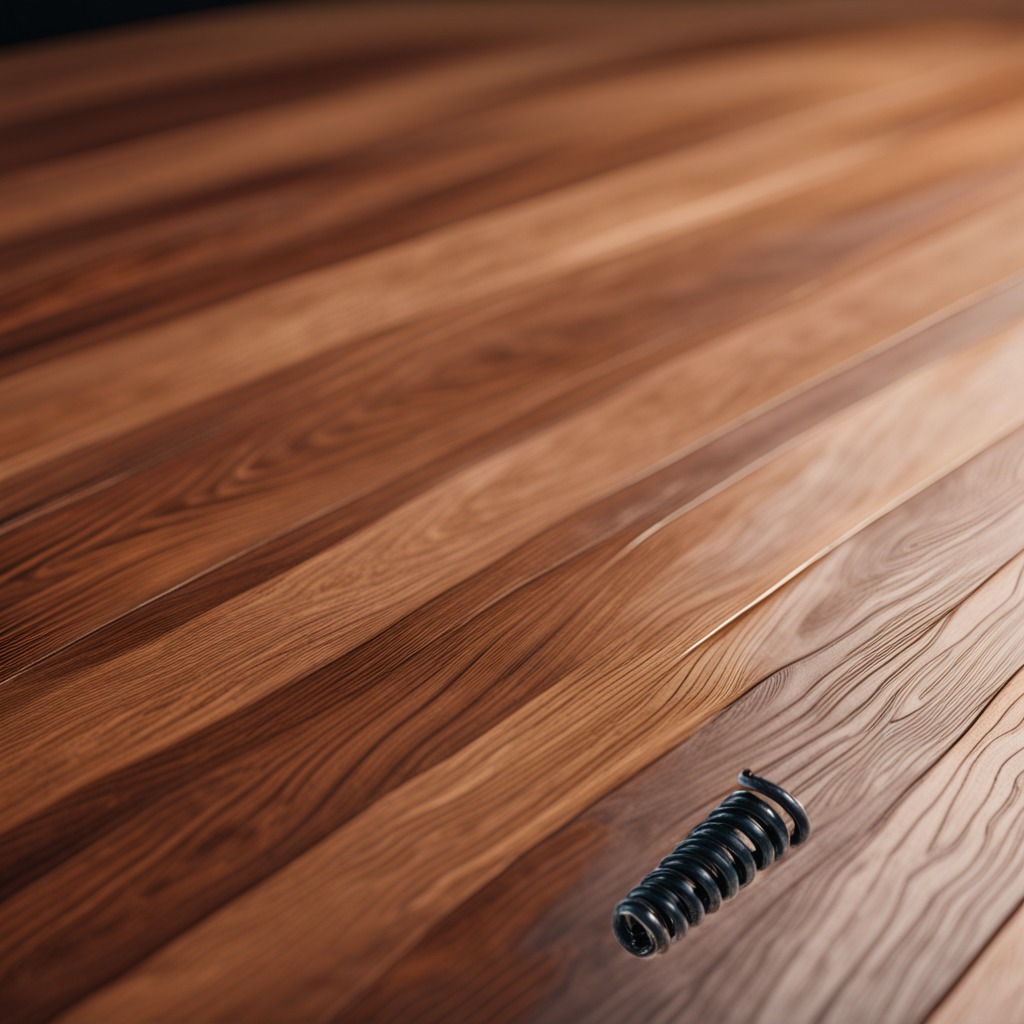
A coiled metal spring is lying on the wooden table.